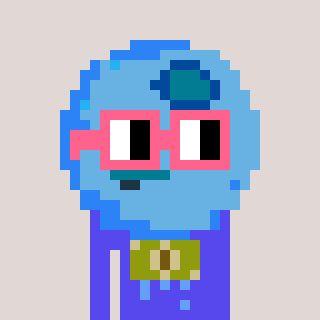
a pixel art character with square pink glasses, a blueberry-shaped head and a computerblue-colored body on a warm background